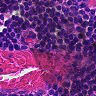
Metastatic tissue present: no